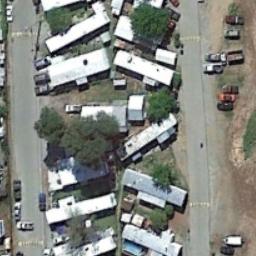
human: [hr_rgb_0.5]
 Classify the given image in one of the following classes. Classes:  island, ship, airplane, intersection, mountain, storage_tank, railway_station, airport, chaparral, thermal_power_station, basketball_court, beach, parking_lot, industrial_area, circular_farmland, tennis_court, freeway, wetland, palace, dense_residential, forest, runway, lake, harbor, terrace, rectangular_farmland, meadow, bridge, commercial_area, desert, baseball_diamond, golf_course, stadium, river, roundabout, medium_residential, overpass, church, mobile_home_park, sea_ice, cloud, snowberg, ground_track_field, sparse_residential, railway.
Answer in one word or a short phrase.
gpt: mobile_home_park